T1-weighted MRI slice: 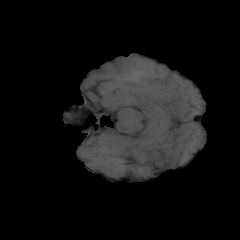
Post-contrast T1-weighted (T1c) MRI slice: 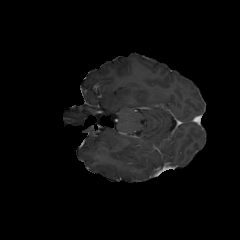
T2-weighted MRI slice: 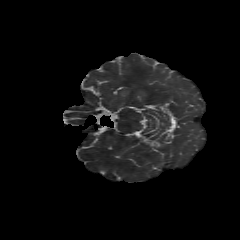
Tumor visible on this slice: no